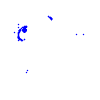
Particle: pion